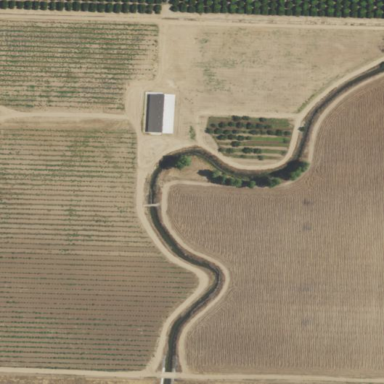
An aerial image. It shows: Vineyard.